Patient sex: F
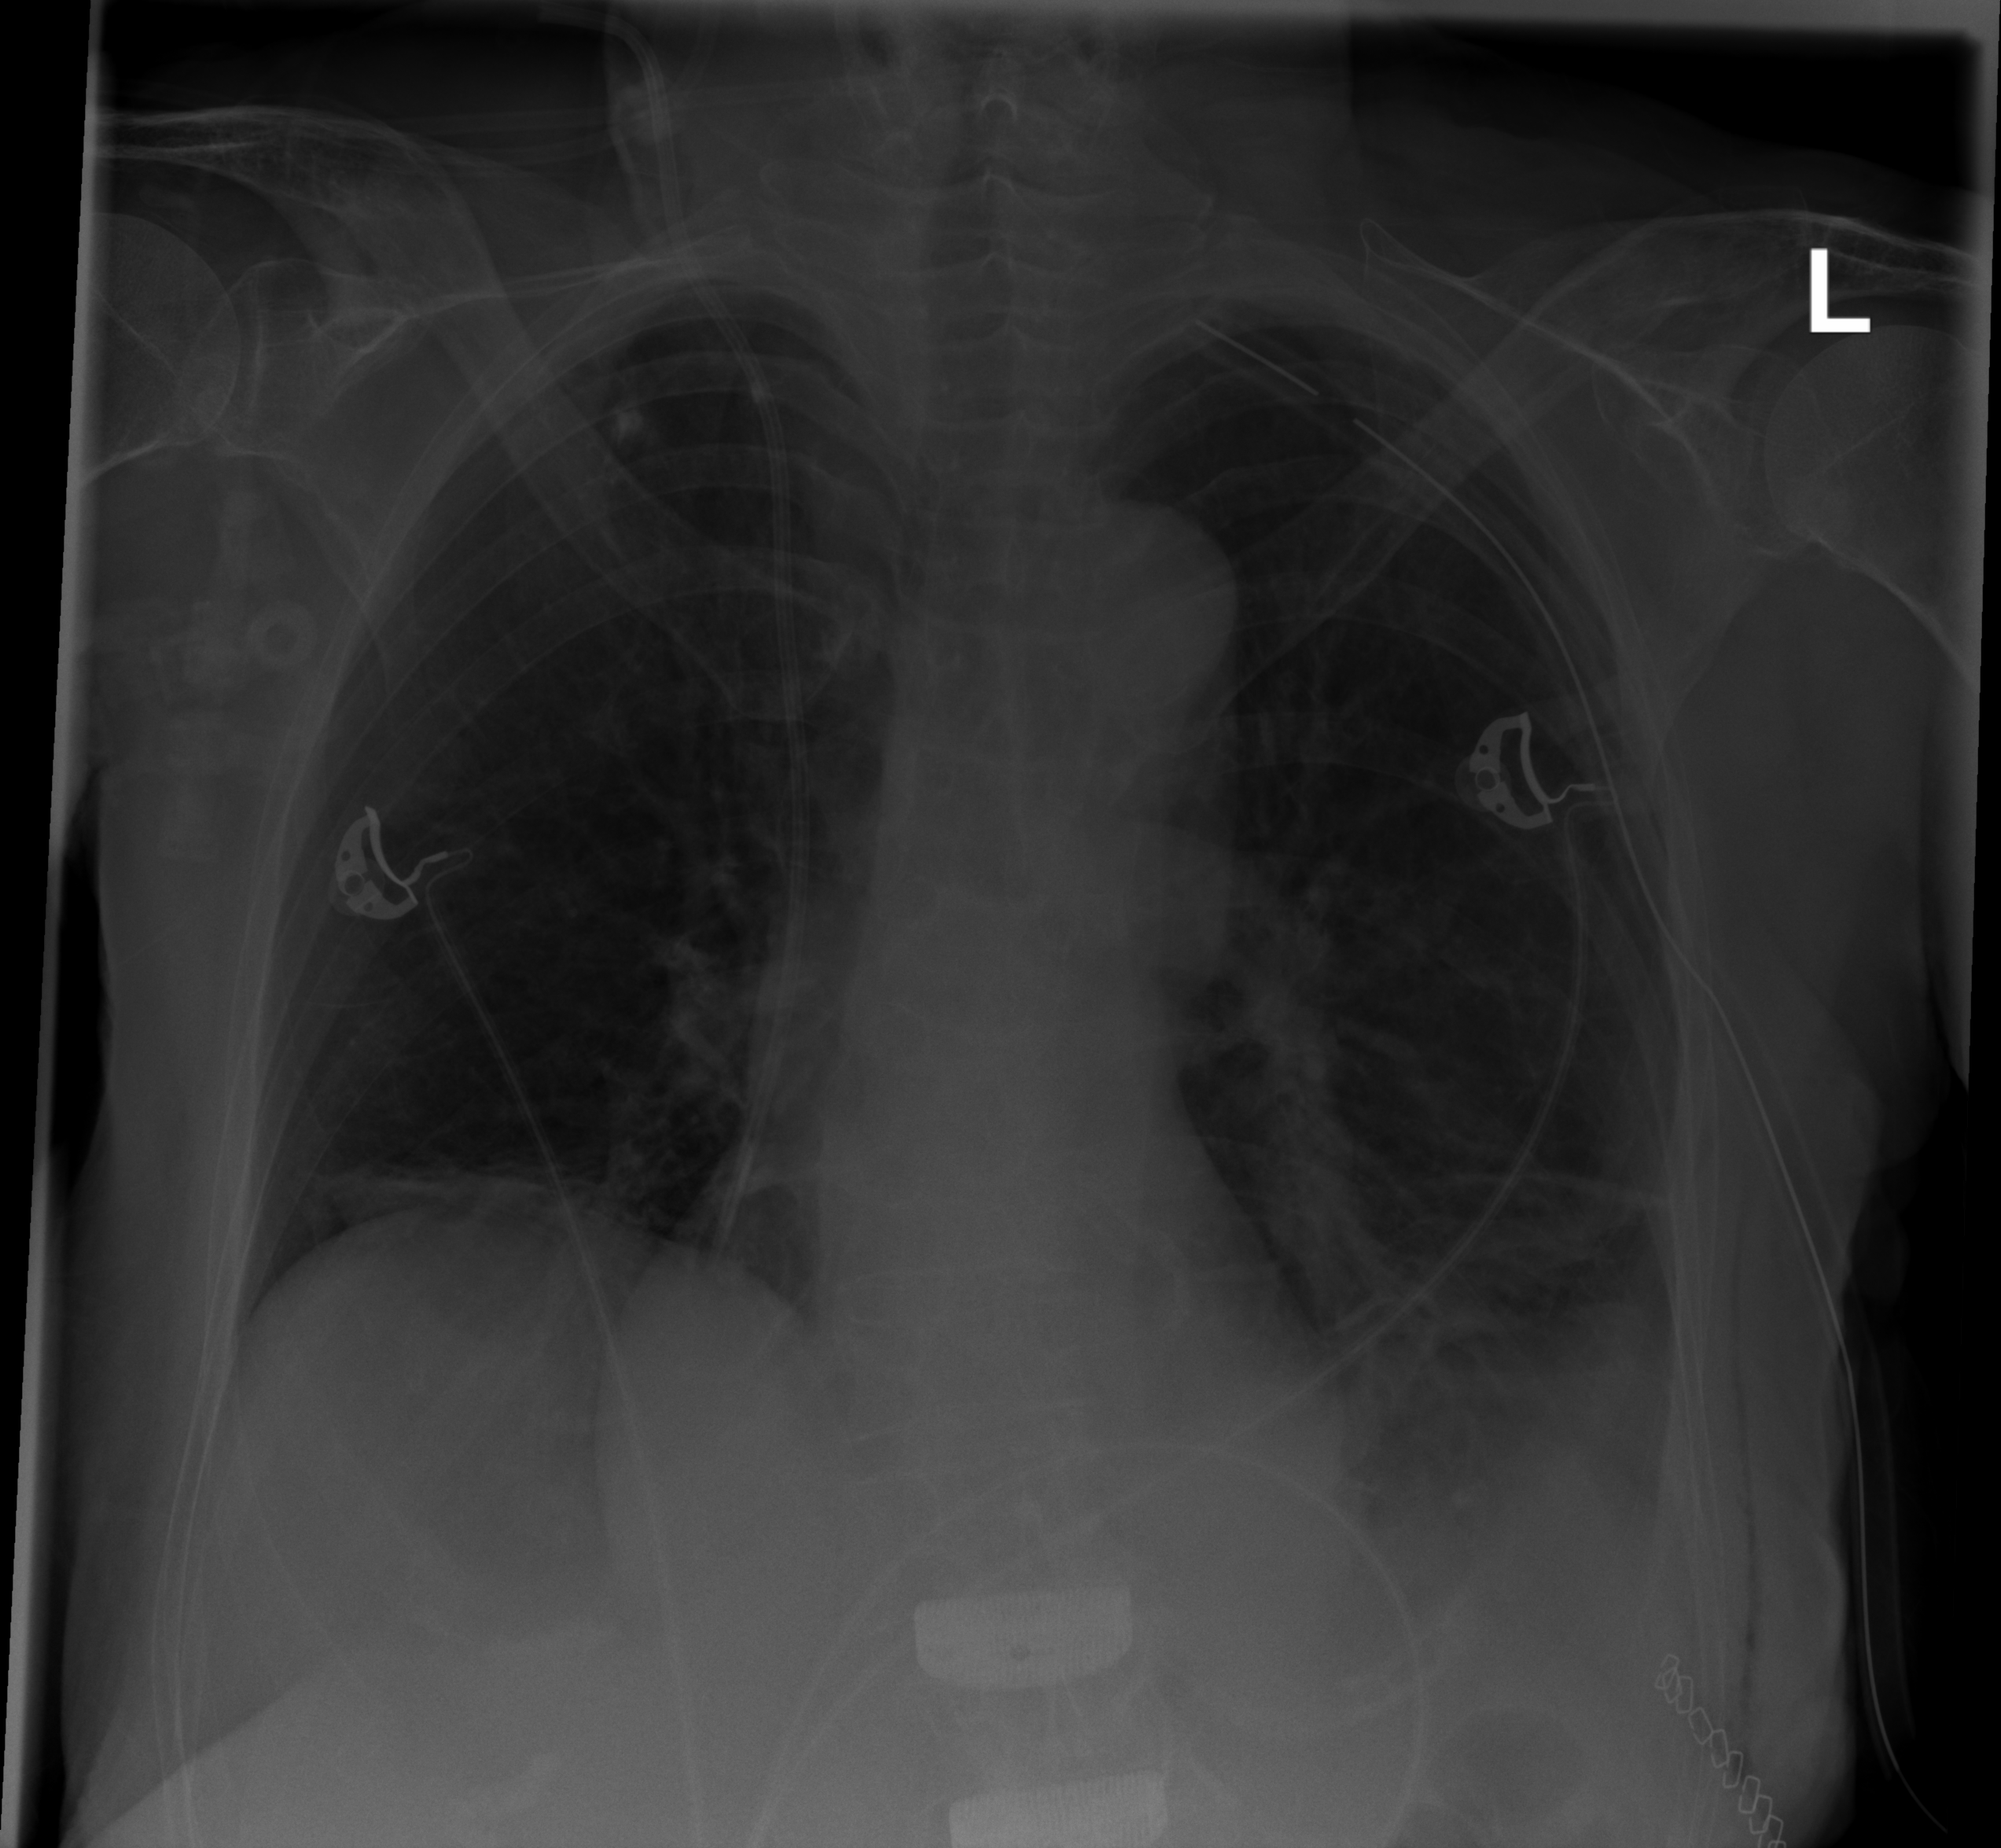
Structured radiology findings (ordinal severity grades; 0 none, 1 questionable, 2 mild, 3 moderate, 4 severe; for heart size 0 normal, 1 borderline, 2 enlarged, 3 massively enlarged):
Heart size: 0
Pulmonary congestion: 0
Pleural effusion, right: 0
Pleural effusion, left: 2
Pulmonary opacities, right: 0
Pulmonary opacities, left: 0
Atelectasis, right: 2
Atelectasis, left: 2